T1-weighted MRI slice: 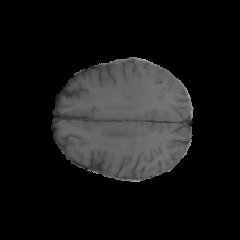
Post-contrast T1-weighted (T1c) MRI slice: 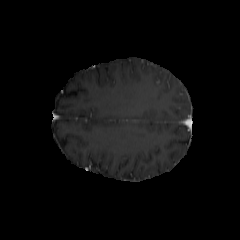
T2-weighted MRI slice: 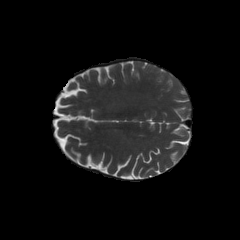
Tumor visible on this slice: no